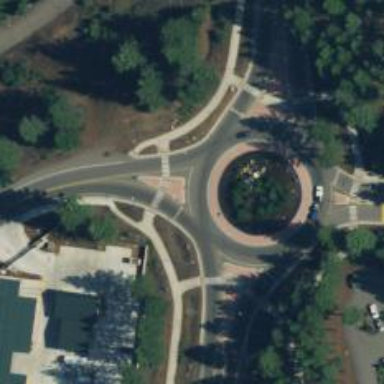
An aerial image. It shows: Secondary road with asphalt surface leading to roundabout. There is separate sidewalk along the road.